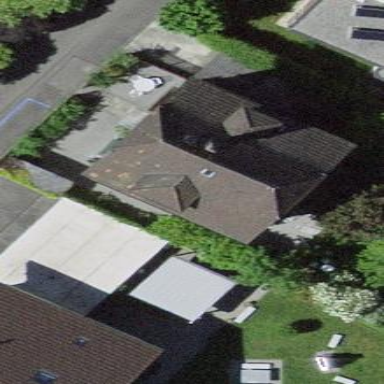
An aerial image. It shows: Detached building with hipped roof shape.